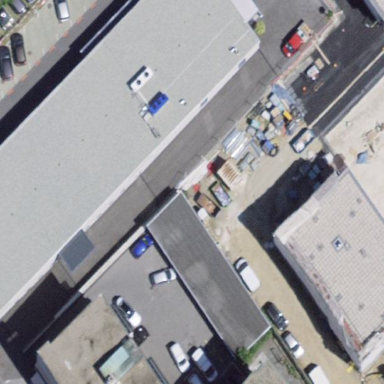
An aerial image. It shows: Flat-roofed retail building.